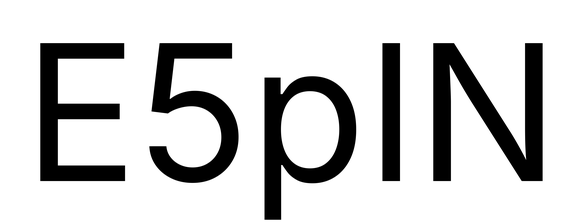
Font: Inter_Regular